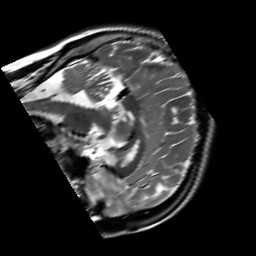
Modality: T2w
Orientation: sagittal
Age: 23
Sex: female
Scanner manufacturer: siemens
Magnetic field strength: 3 T
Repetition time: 7 s
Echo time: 0.09 s